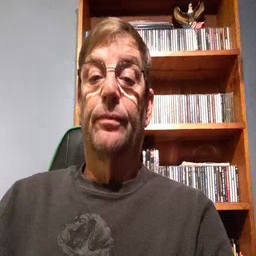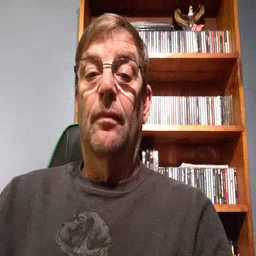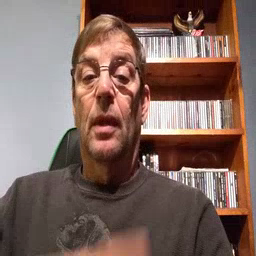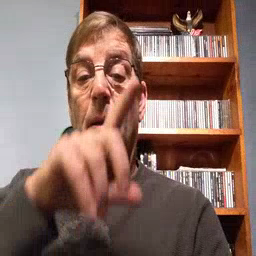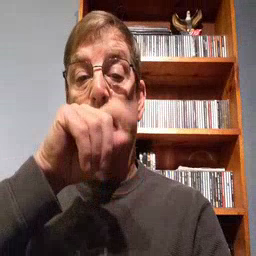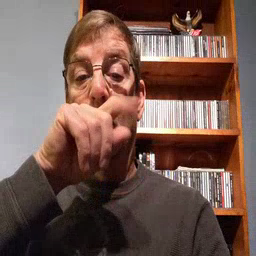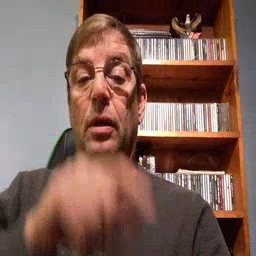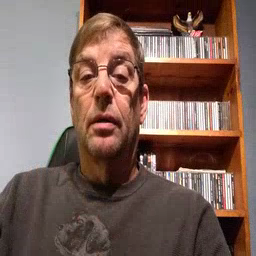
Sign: bird